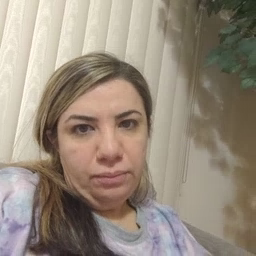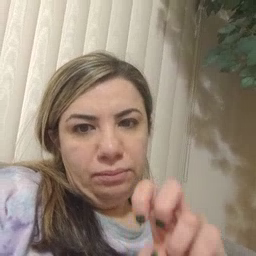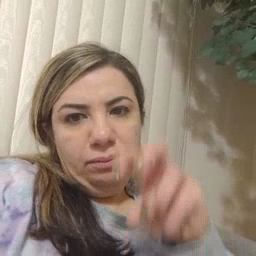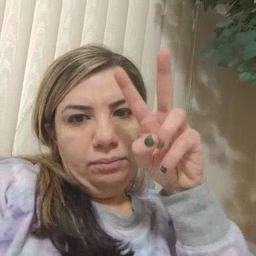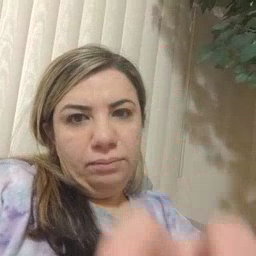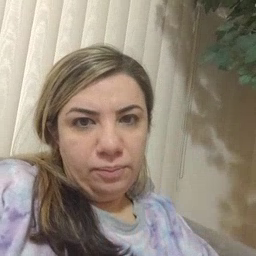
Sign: jump